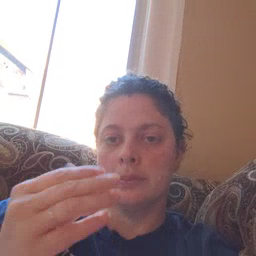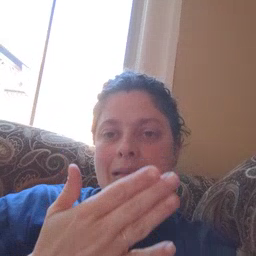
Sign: mitten